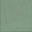
Piece: xx